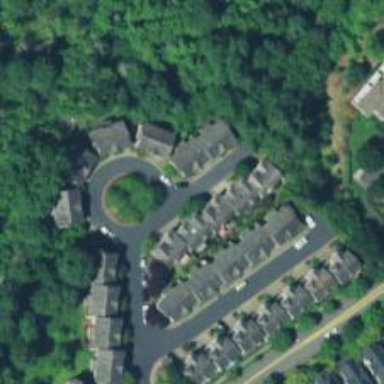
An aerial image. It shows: Residential road with sidewalk on the left side.